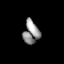
Tissue: lung
Cell type: Endothelial cells
Senescence score: 0.605
Nuclear area (px): 357
Mean DAPI intensity: 145.734